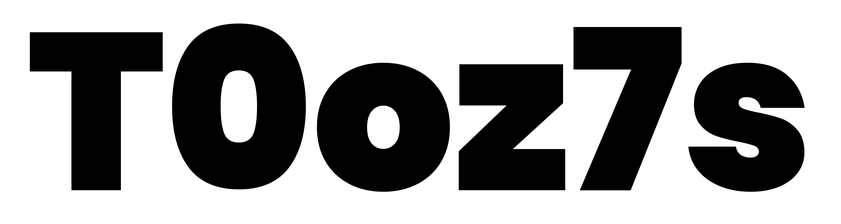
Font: Poppins-Black